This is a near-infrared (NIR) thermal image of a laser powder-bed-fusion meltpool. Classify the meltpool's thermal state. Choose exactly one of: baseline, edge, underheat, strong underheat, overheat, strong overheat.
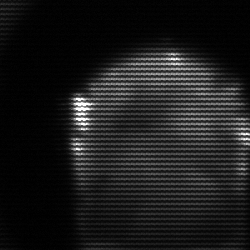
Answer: edge